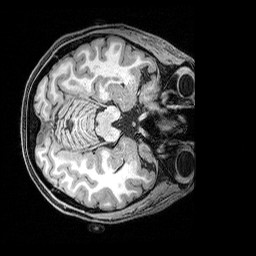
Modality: T1w
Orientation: axial
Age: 29
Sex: female
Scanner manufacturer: siemens
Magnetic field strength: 3 T
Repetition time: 2.5 s
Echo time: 0.00369 s